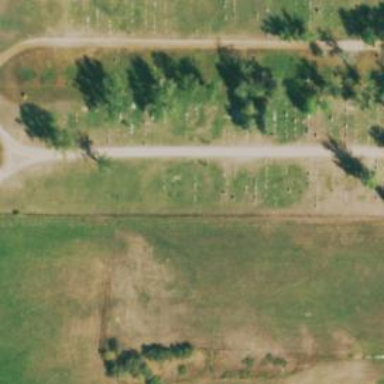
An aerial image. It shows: Historic tomb with tombstone.